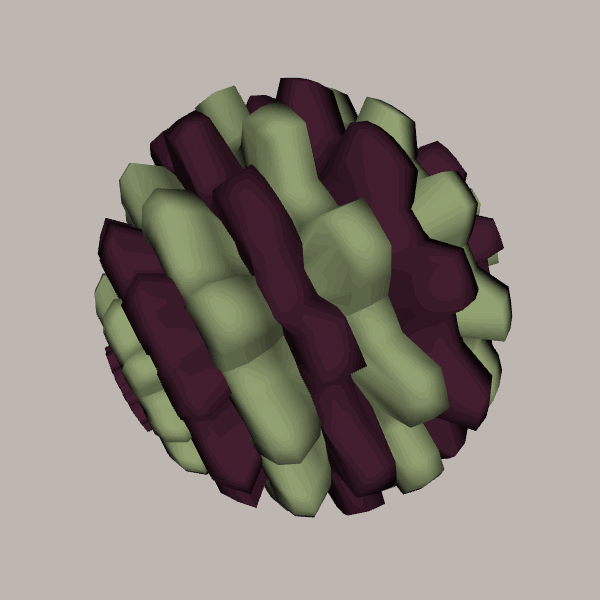
Background: light